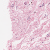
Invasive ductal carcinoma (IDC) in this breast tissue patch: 0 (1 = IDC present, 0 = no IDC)